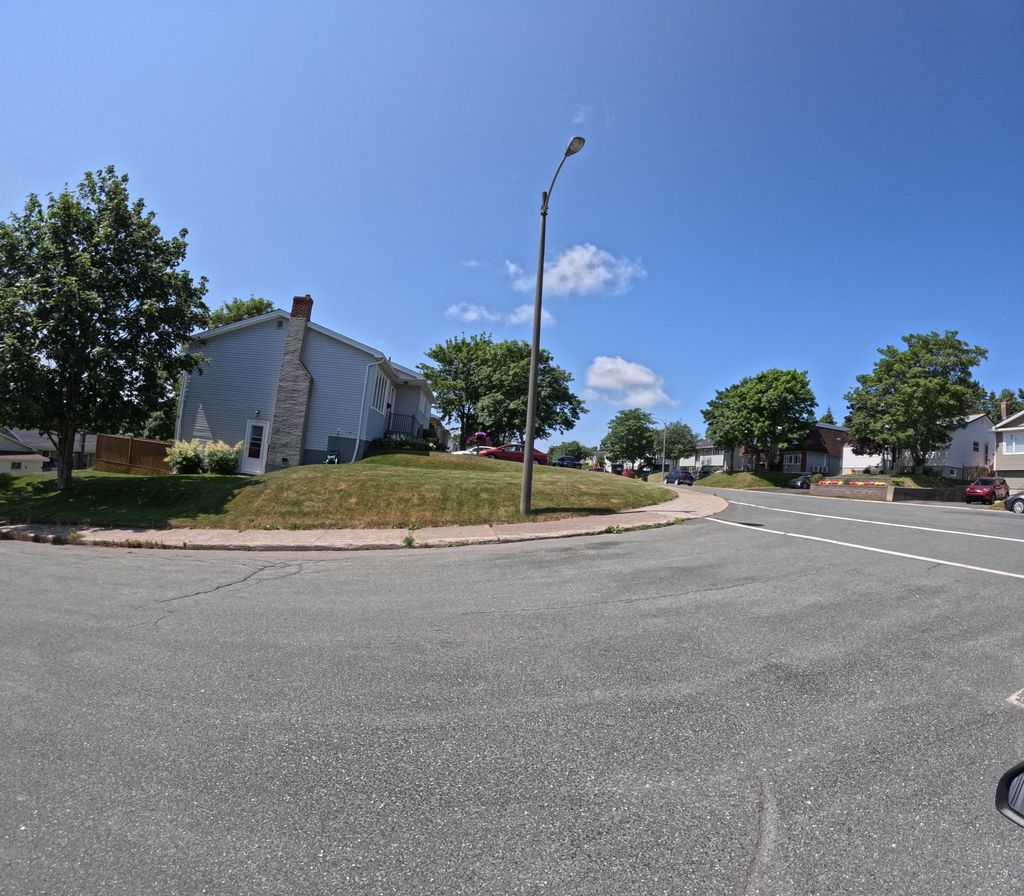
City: st_johns